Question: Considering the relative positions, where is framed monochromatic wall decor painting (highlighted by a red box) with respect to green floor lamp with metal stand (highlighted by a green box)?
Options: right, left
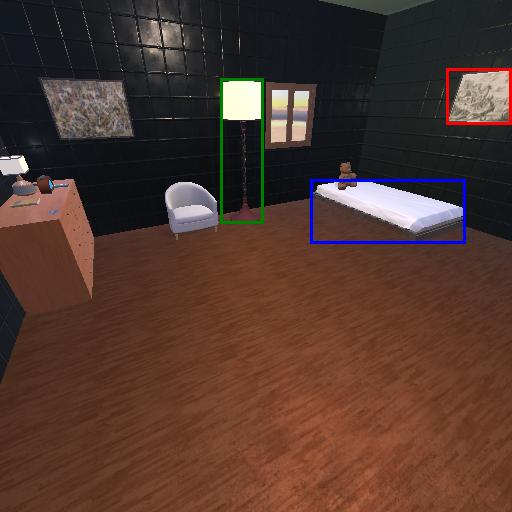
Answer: right